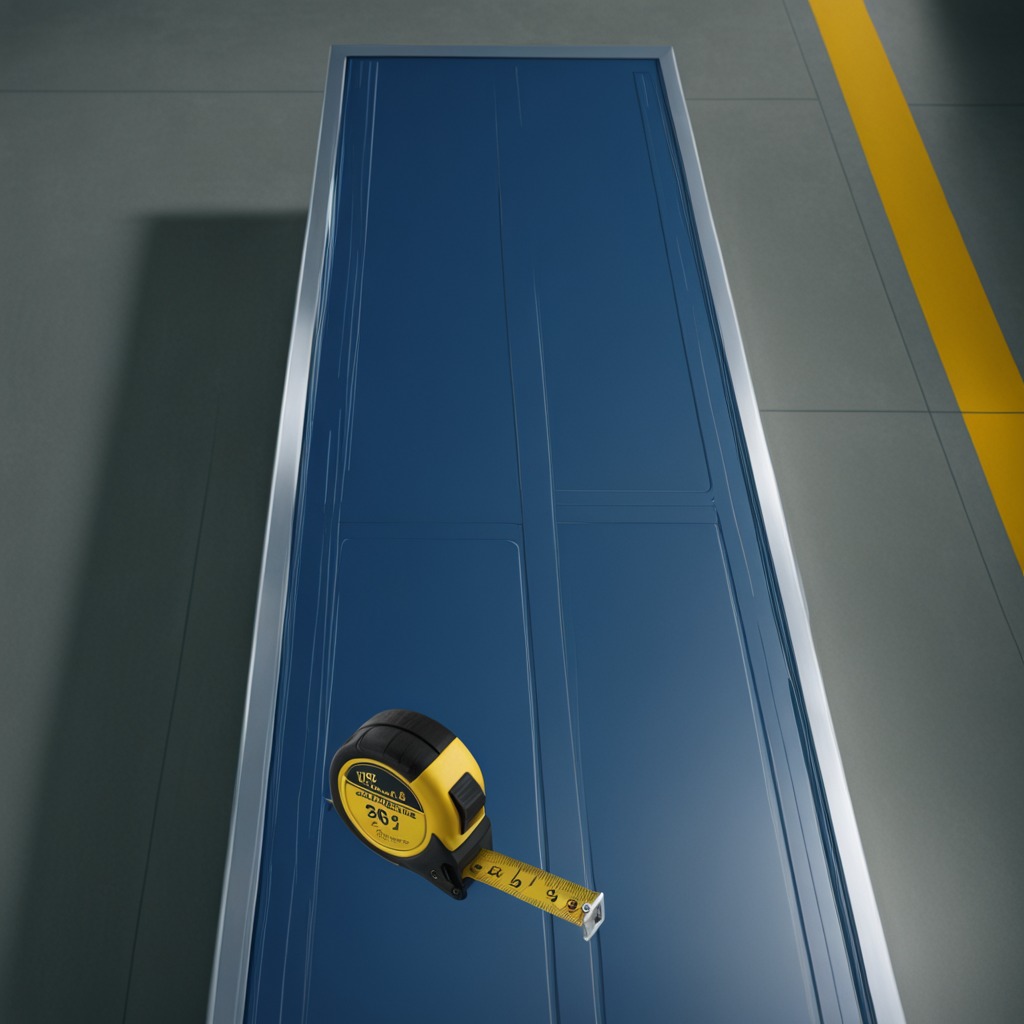
A measuring tape lies on the toolbox surface in the airplane hangar workshop.